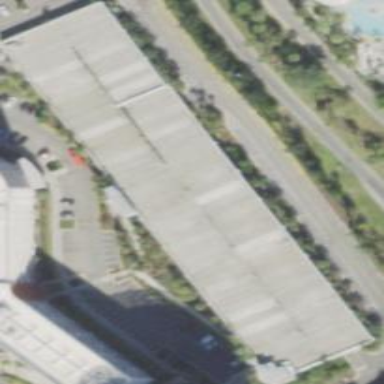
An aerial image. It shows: Multi-storey parking building.